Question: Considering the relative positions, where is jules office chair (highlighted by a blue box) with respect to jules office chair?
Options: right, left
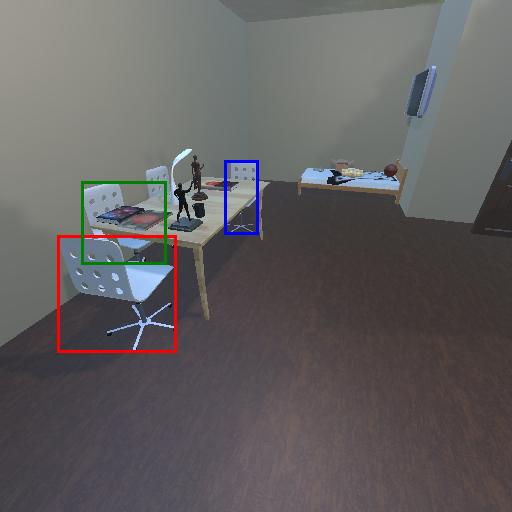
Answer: right